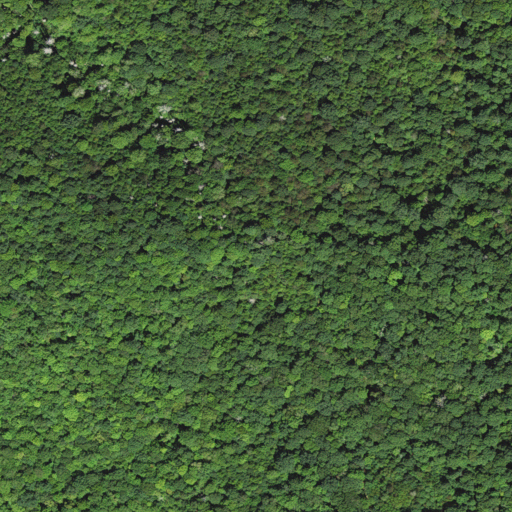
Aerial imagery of gap in North Carolina named Split Whiteoak Gap containing deciduous forest and mixed forest